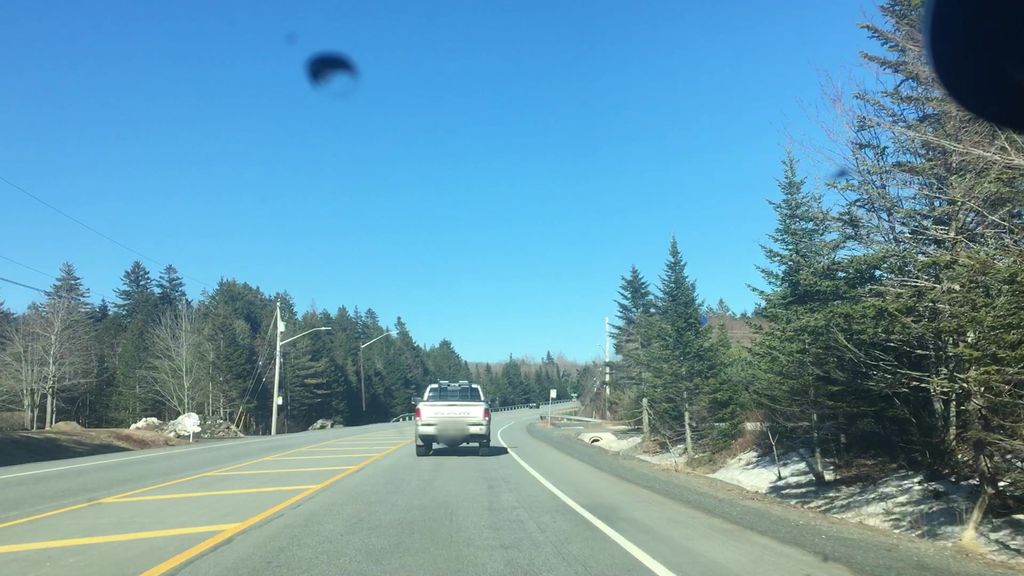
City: halifax